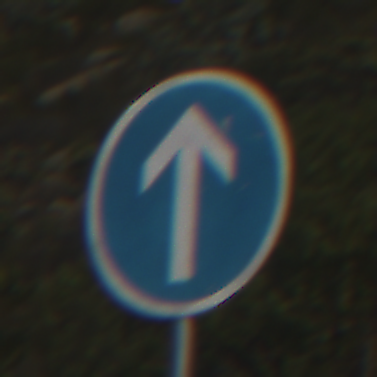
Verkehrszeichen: VorgeschriebeneFahrtrichtungGeradeaus
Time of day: MorningAfternoon
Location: Outdoor (RoadRail)
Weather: PartlyCloudy
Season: NotSpecified
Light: Natural